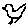
Label: bird